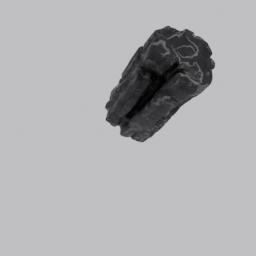
Label: nature